Question: What section is displayed?
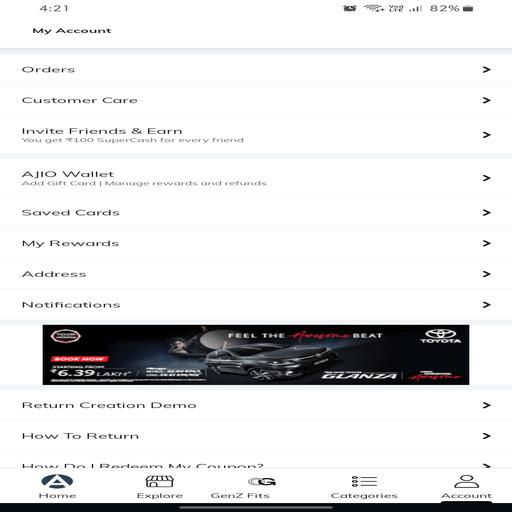
Answer: My Account